Aerial crown-view tile of a tropical tree (Barro Colorado Island, Panama), acquired 20240813:
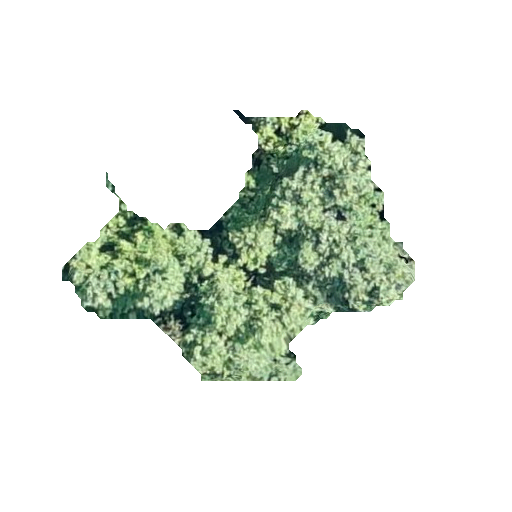
Species: Hieronyma alchorneoides
GBIF accepted scientific name: Hieronyma alchorneoides
Crown area: 76.234 m²